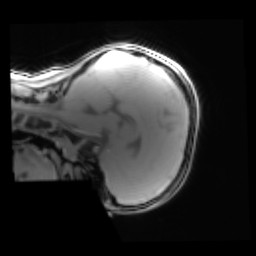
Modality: PDw
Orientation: sagittal
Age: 8
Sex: female
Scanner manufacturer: siemens
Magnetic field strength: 3 T
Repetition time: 0.25 s
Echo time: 0.00103 s